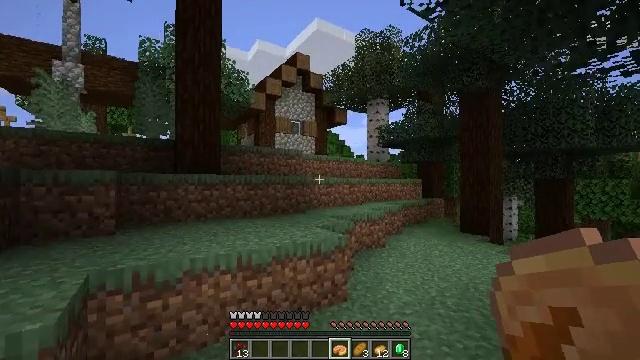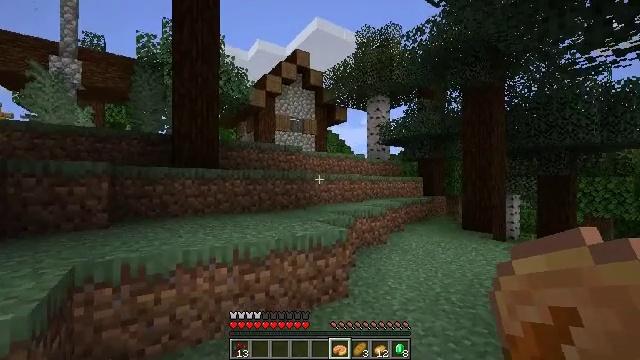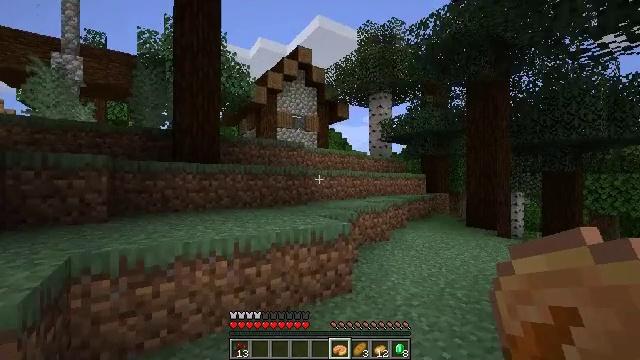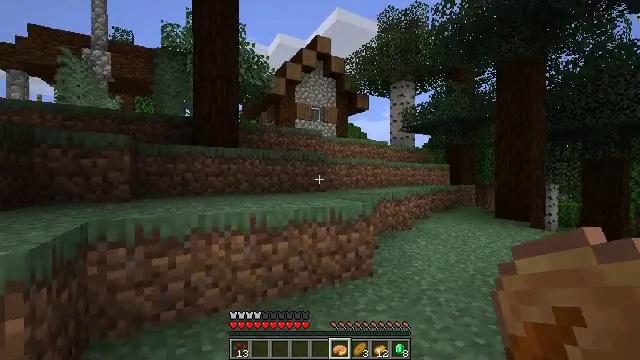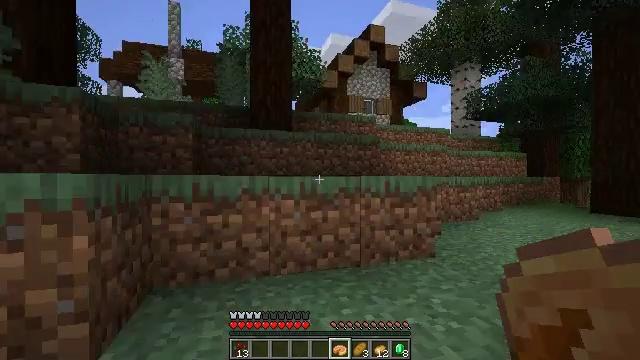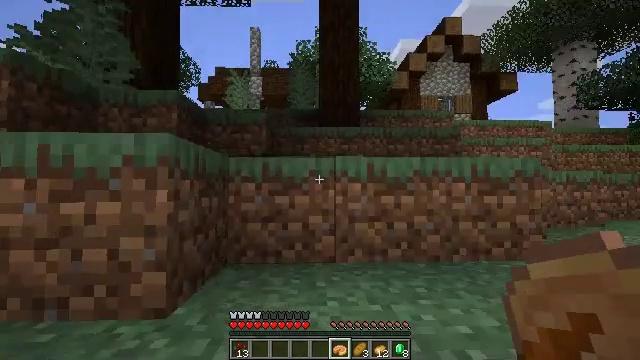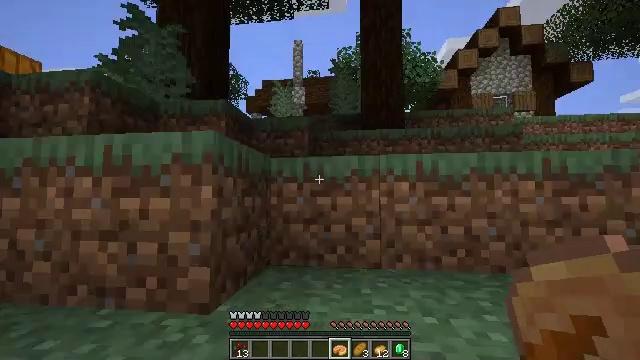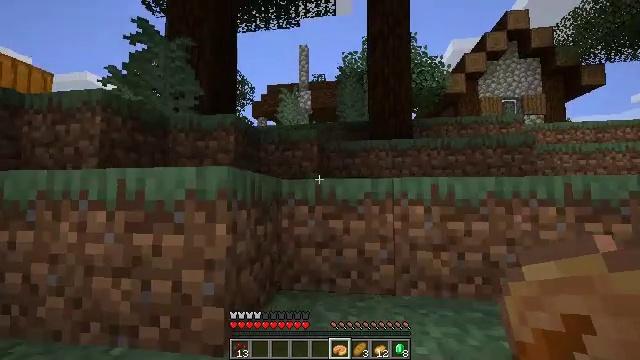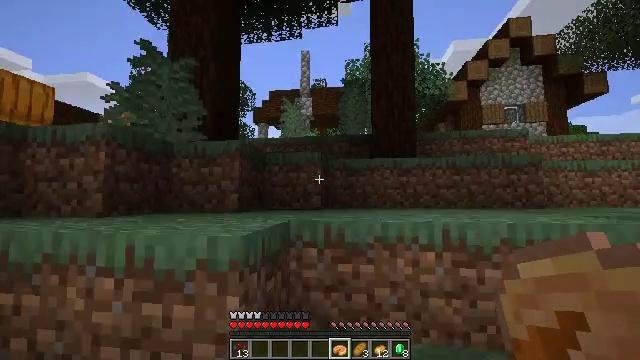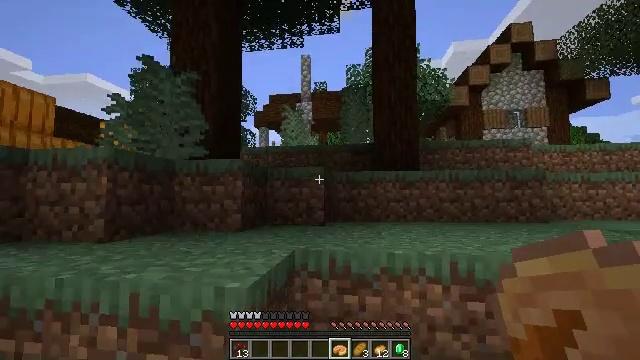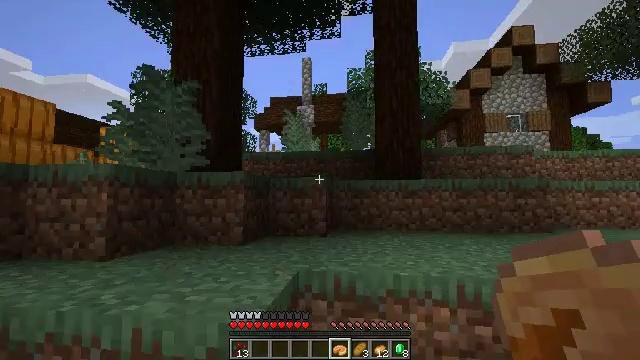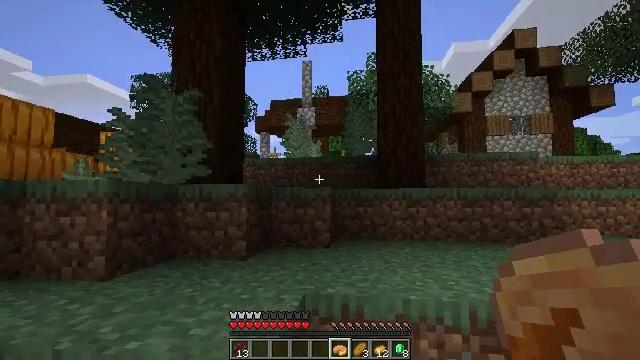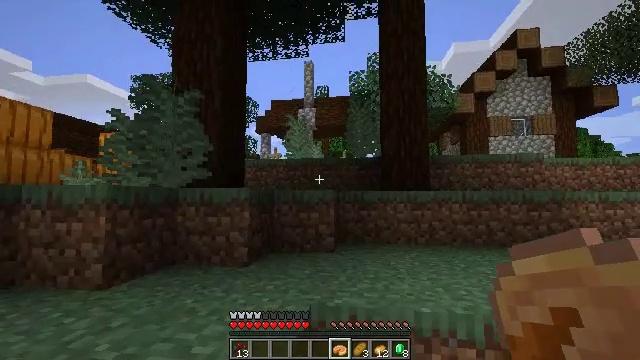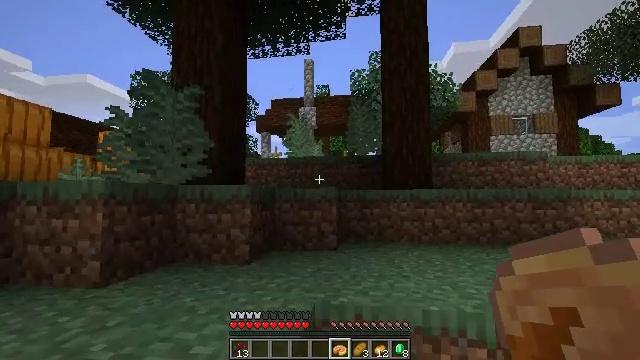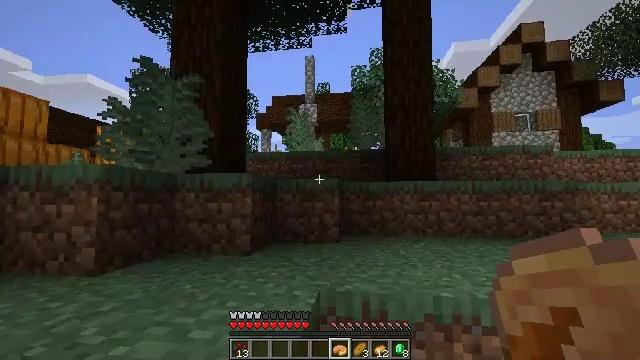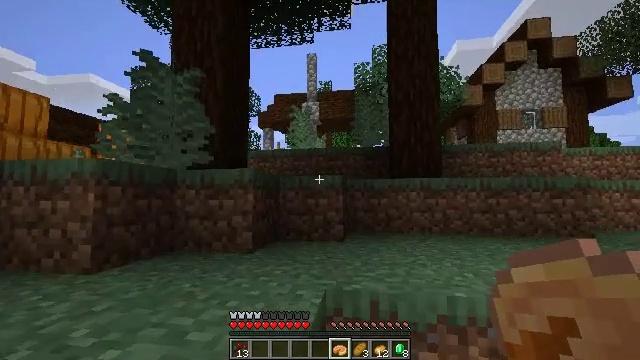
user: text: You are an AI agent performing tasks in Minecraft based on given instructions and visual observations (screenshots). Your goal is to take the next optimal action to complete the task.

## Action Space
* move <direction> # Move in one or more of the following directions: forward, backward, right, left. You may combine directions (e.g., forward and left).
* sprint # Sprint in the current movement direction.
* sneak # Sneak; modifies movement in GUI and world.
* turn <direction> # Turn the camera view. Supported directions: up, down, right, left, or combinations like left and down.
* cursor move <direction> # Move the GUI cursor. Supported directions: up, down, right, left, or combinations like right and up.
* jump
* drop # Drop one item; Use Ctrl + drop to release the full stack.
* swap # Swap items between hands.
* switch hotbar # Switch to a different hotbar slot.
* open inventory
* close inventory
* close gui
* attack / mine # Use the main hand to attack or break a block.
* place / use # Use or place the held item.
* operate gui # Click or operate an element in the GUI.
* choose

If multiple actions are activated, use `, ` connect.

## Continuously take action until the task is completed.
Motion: motion action
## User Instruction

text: Collect the purple carpet.
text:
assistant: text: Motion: move forward
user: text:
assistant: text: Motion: move forward
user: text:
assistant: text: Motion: move forward and move left, turn left
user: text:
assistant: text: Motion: move forward and move left, turn left
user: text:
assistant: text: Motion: move forward and move left, turn left and up
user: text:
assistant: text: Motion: move forward and move left, turn left and up
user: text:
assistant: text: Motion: move forward and move left, turn left, jump
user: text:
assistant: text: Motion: move forward, jump
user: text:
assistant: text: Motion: move forward, jump
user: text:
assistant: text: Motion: move forward, jump
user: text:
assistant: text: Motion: move forward, jump
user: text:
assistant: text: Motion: move forward
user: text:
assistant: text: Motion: move forward
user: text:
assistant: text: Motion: move forward
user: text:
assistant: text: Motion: move forward
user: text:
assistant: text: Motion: move forward, turn left
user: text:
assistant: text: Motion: move forward, turn left
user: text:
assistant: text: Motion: move forward, turn left, jump
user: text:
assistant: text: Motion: move forward, turn left, jump
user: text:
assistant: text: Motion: move forward, turn left, jump
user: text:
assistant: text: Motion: move forward, jump
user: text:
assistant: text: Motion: move forward
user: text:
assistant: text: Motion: move forward, turn left
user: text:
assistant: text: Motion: move forward, turn left
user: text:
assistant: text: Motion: move forward, turn left
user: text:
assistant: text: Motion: move forward
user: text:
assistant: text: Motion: move forward, turn left
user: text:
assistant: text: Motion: move forward, turn left
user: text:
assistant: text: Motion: move forward, turn left
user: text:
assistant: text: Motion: move forward, turn left